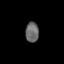
Tissue: skin
Cell type: Others
Senescence score: 0.714
Nuclear area (px): 263
Mean DAPI intensity: 104.259